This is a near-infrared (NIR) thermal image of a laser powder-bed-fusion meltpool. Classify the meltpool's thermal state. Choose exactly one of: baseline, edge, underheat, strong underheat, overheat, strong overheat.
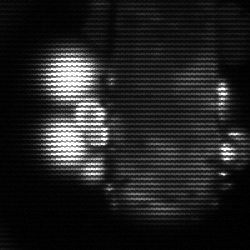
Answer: strong underheat